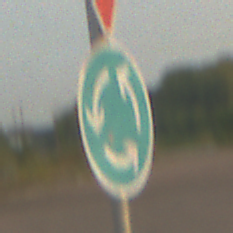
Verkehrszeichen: Kreisverkehr
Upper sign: VorfahrtGewaehren
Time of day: SunriseSunset
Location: Outdoor (Suburban)
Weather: PartlyCloudy
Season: NotSpecified
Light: Natural